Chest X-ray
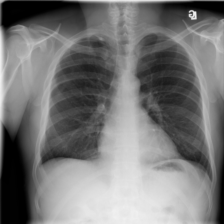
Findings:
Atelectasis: negative
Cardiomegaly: negative
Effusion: negative
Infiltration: positive
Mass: negative
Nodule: negative
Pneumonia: negative
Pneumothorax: negative
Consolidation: negative
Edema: negative
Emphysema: negative
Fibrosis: positive
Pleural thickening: negative
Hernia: negative